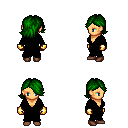
a pixel art fantasy rpg character, female body template, human, tanned skin, black robe, teal pants, green swoop hairstyle, gold gloves, brown shoes, four views (front, back, left, right), 2x2 character sprite sheet, small pixel art, hard edges, no anti-aliasing